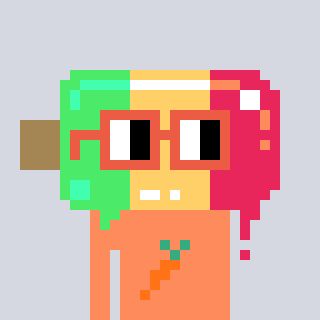
a pixel art character with square orange glasses, a icepop-shaped head and a peachy-colored body on a cool background